Question: I'm trying to establish the xpath for this page:
<URL>
Items I want to scrape are brand, model name and price respectively for all smartphones, as shown on the photo:

However I'm struggling to establish the valid main xpath. Tried to test few xpath, finishing with this one:
'''
sel.xpath('//div[@style="position: relative;"]').extract()
'''
but no success.
Any hints on this?
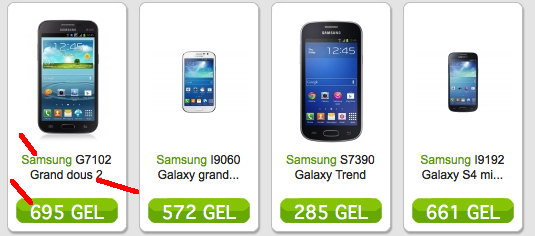
Answer: For brand and model name, use 'class' attribute name:
'''
//div[@class="m_product_title_div"]/text()
'''
For the price you can check 'id' attribute:
'''
//div[@id="m_product_price_div"]/text()
'''
Tested these xpath expressions in the chrome console (using the '$x('xpath_here')' syntax).
You probably need to make these xpath expressions relative to the block specific for the phone ('.//div<URL> the leading and trailing spaces and newlines.
---
UPD (spider that crawls brand, title and price):
'''
from scrapy.item import Item, Field
from scrapy.spider import BaseSpider
from scrapy.selector import Selector
class MobiItem(Item):
brand = Field()
title = Field()
price = Field()
class MobiSpider(BaseSpider):
name = "mobi"
allowed_domains = ["mobi.ge"]
start_urls = [
"http://mobi.ge/?page=products&category=60"
]
def parse(self, response):
sel = Selector(response)
blocks = sel.xpath('//table[@class="m_product_previews"]/tr/td/a')
for block in blocks:
item = MobiItem()
try:
item["brand"] = block.xpath(".//div[@class='m_product_title_div']/span/text()").extract()[0].strip()
item["title"] = block.xpath(".//div[@class='m_product_title_div']/span/following-sibling::text()").extract()[0].strip()
item["price"] = block.xpath(".//div[@id='m_product_price_div']/text()").extract()[0].strip()
yield item
except:
continue
'''
crawls:
'''
{'brand': u'Samsung', 'price': u'695 GEL', 'title': u'G7102 Grand dous 2'}
{'brand': u'Samsung', 'price': u'572 GEL', 'title': u'I9060 Galaxy grand...'}
...
'''